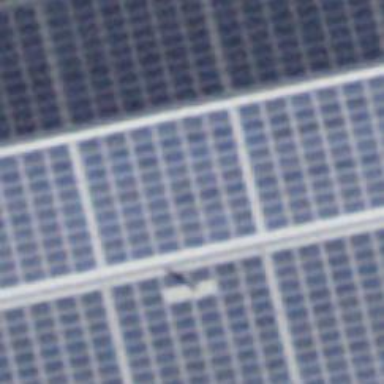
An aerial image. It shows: Solar power generator using photovoltaic method with solar photovoltaic panel types.